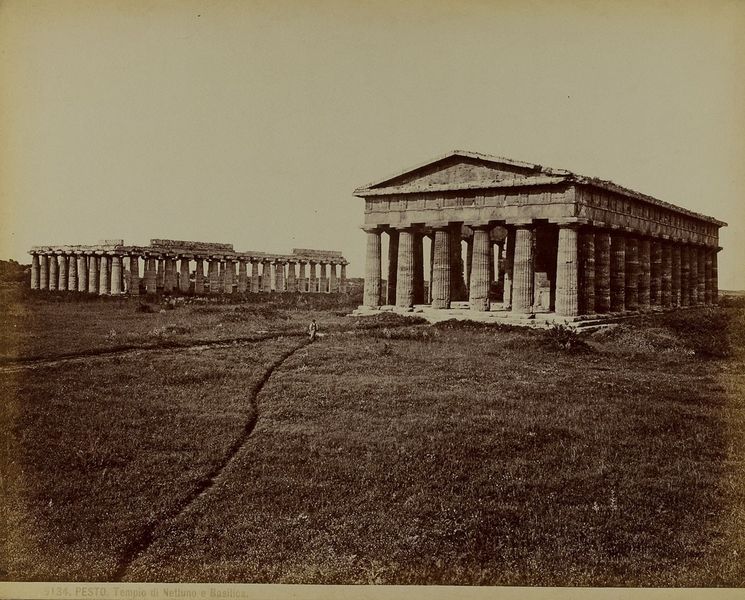
Künstler: Giacomo Brogi
Standort: Hamburg
Institution: Museum für Kunst und Gewerbe Hamburg
Schlagwörter: stadt, architektur, geschichte, ort, dorf, foto, fotografie, photographie, stadtansicht, ruinen, photo, tempel, hera, basilika, architekturfotografie, albumin, lichtbild, dokumentarfotografie, historische, architekturphotographie, bildwerke, angewandte und bildende kunst, hessische systematik, ruinenbild, schwarzweißpositivverfahren, silbersalzverfahren, schwarzweißfotografie, berichtende, gebäude, örtlichkeit, straße, stätte, albuminpapier, archäologie, poseidontempel